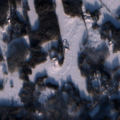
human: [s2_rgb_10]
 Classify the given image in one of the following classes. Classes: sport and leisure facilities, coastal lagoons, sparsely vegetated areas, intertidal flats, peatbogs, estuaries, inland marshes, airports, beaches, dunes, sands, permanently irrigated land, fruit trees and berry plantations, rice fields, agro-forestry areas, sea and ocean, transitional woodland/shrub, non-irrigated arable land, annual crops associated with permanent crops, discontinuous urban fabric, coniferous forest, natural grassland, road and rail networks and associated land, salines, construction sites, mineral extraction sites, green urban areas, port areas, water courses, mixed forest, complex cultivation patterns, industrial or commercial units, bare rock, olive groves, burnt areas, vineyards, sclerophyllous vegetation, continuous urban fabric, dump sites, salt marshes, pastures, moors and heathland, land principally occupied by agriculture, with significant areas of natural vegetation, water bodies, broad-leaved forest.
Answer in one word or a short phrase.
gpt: non-irrigated arable land, land principally occupied by agriculture, with significant areas of natural vegetation, coniferous forest, mixed forest, transitional woodland/shrub